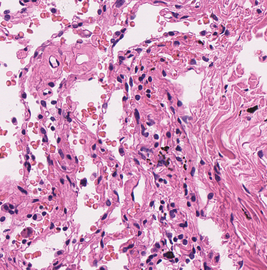
Tumor epithelial tissue: no
Tumor-associated stroma tissue: no
Normal tissue: yes